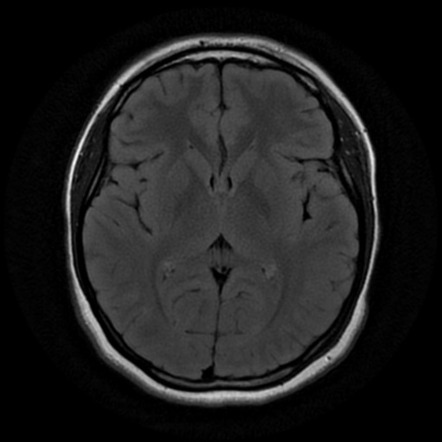
Label: notumor